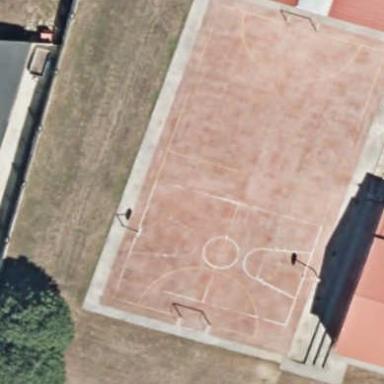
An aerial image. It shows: Soccer pitch designated for leisure and sports activities.